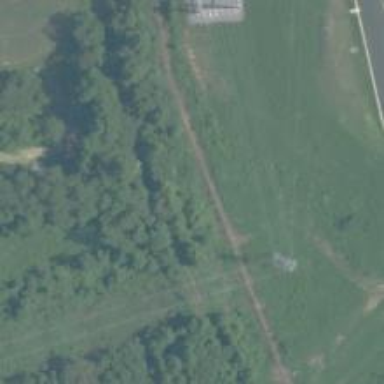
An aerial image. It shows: Abandoned railway.